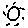
Label: sun